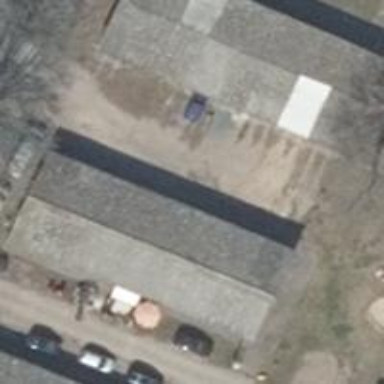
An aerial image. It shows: Shed building.